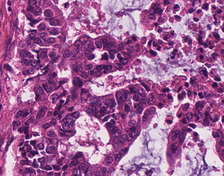
Tumor epithelial tissue: yes
Tumor-associated stroma tissue: yes
Normal tissue: no